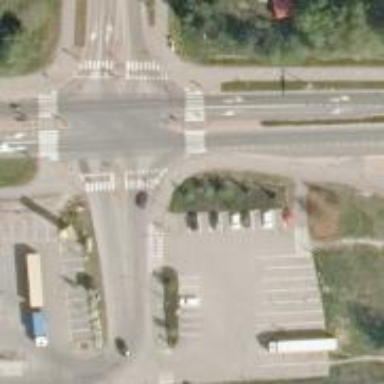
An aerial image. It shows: Crossing on the road.